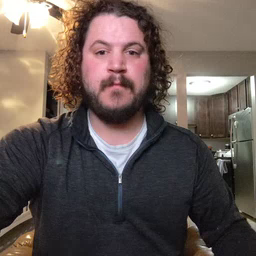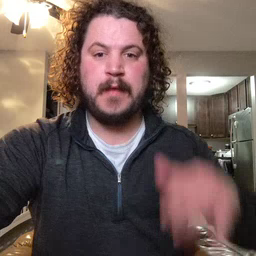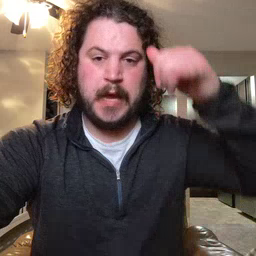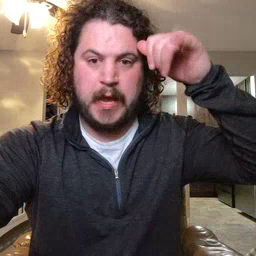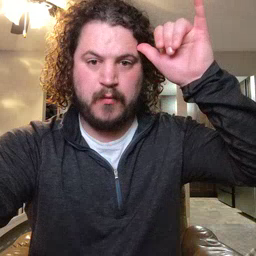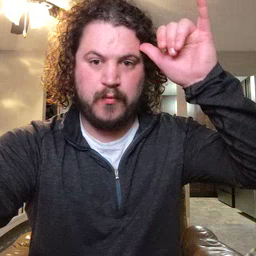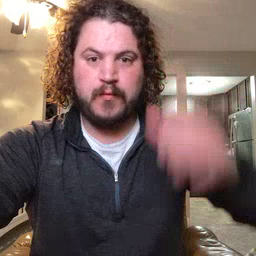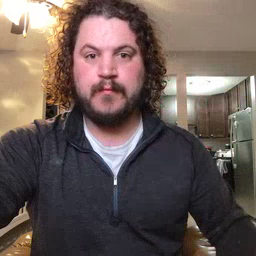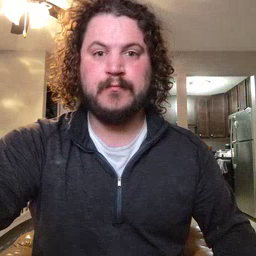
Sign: cow